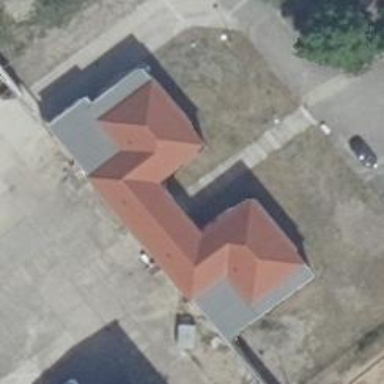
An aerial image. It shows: Building with ridged roof.